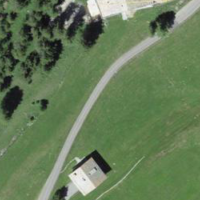
EUNIS habitat code: 26
Species observed at this site:
Hippocrepis comosa